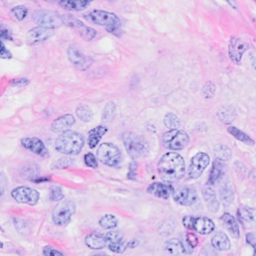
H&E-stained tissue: Breast